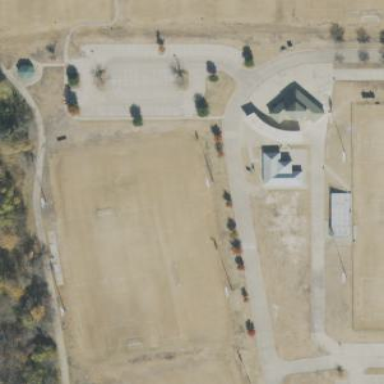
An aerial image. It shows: Grass pitch used for soccer.